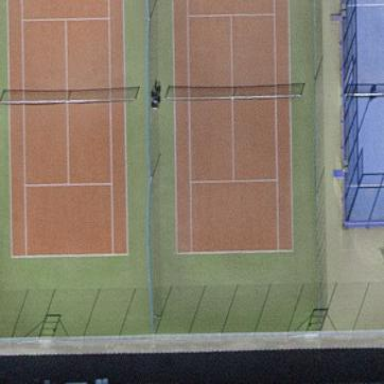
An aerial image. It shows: Tennis court on pitch designated for leisure land.